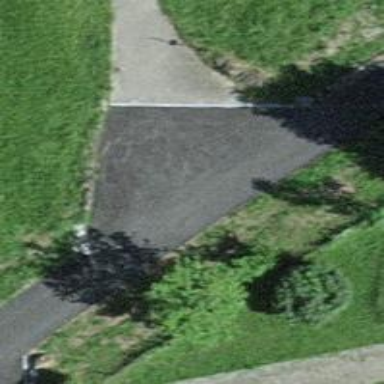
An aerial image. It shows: Track made of paving stones with grade1 tracktype.